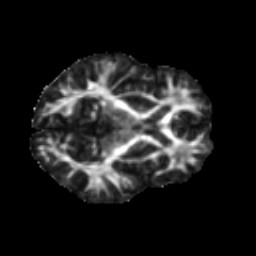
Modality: FA
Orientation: axial
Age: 15
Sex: male
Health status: ill
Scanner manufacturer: ge
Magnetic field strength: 3 T
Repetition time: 6.752 s
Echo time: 0.079 s